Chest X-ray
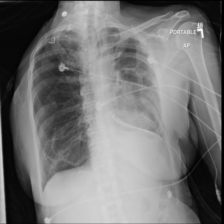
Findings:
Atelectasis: negative
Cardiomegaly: negative
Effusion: negative
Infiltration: negative
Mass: negative
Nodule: negative
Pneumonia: negative
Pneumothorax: negative
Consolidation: negative
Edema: negative
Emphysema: negative
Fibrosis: negative
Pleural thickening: negative
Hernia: negative